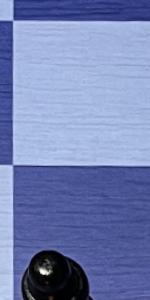
Label: Empty